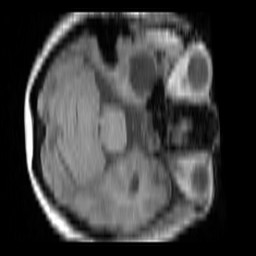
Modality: T1w
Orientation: axial
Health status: ill
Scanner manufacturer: siemens
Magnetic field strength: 3 T
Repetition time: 0.4 s
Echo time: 0.00272 s